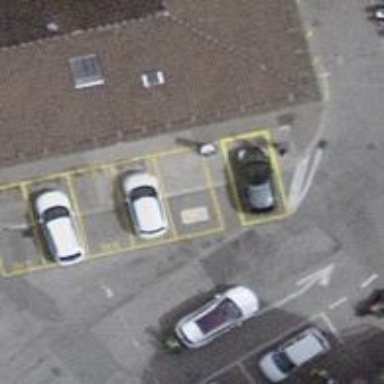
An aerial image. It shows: Charging station.